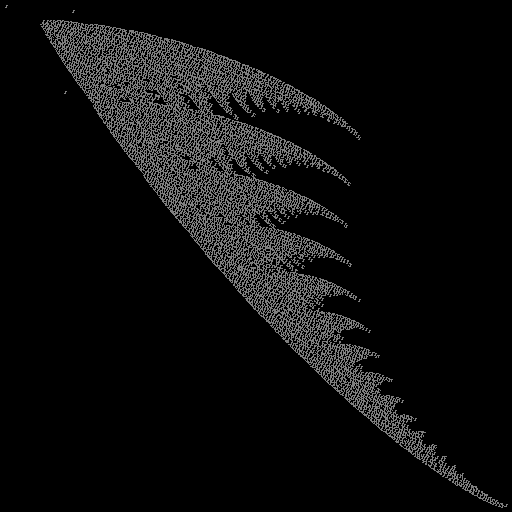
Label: snail